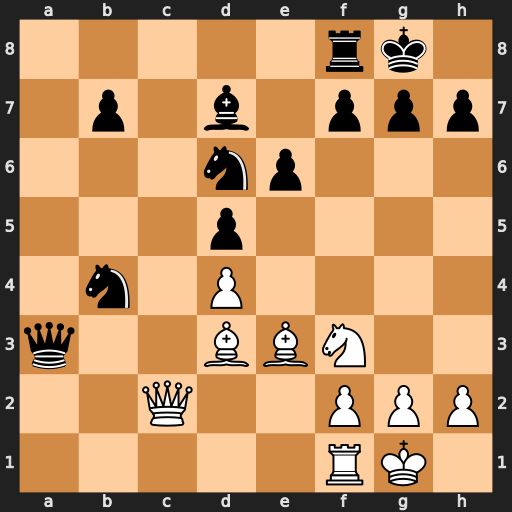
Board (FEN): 5rk1/1p1b1ppp/3np3/3p4/1n1P4/q2BBN2/2Q2PPP/5RK1
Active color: w
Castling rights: -
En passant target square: -
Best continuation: Bxh7+ Kh8 Qc5